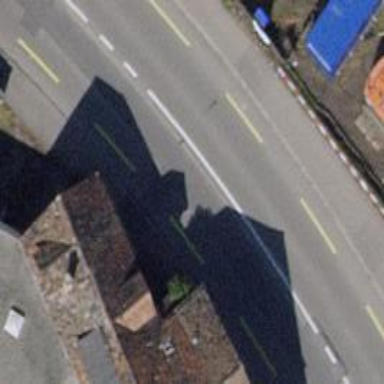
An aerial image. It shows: Primary road with asphalt surface and designated cycle lane.